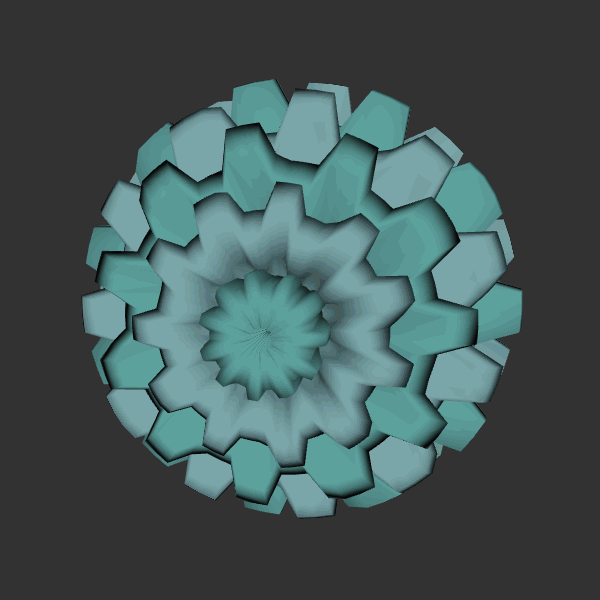
Background: dark